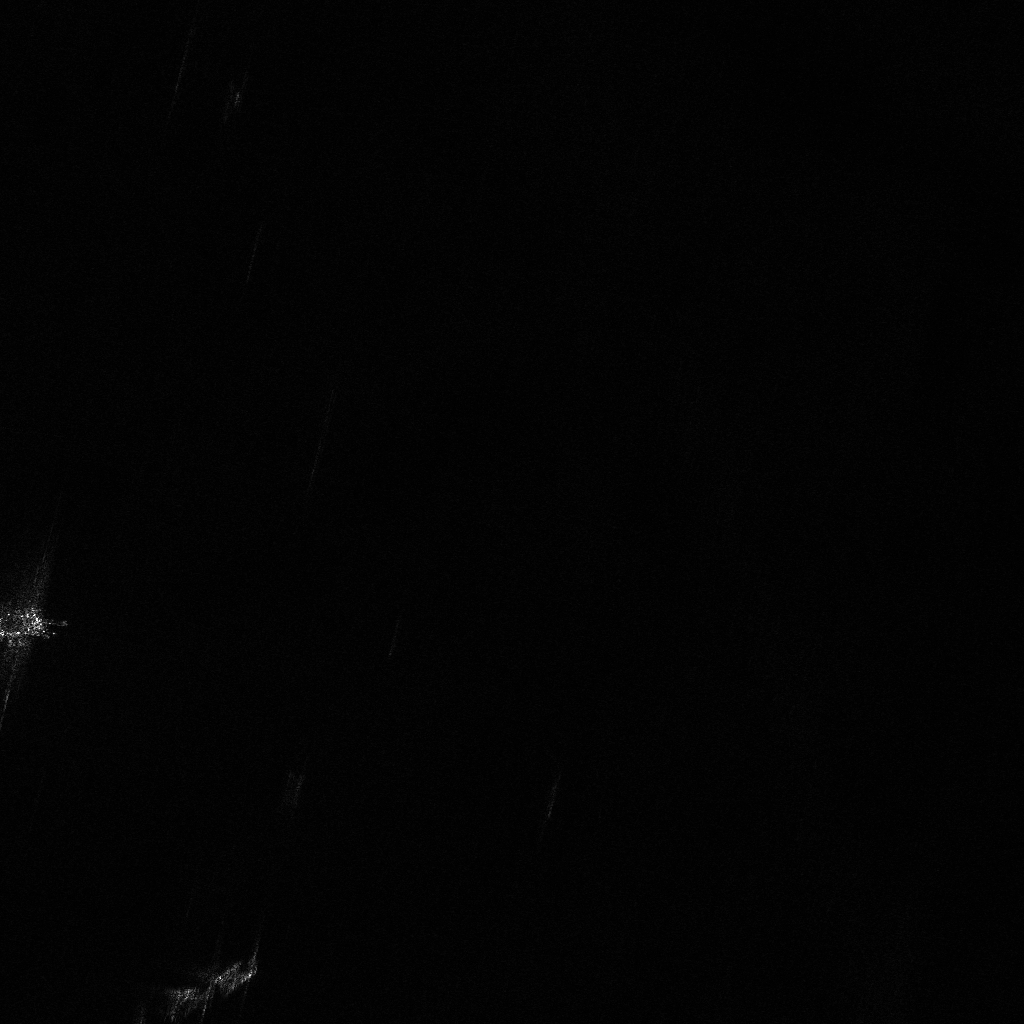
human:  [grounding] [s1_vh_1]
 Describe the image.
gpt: In the satellite image, there is  <ref>1 large container </ref> <box>[[1, 58, 5, 64, 80]]</box> located at left,  <ref>1 large container </ref> <box>[[19, 91, 22, 101, 60]]</box> located at bottom left.